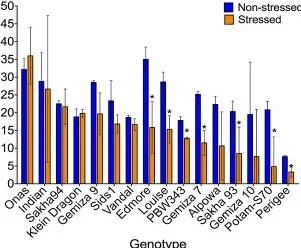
Impact of severe drought on the obtained morphological traits. , peduncle length.
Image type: chart (chart)